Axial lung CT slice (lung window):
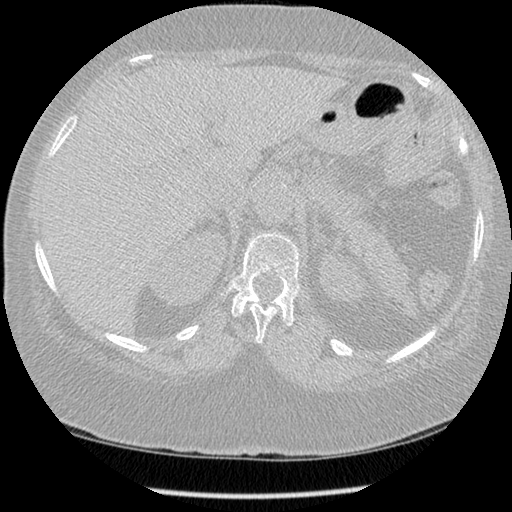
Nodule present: no